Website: apple
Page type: customer-info-address
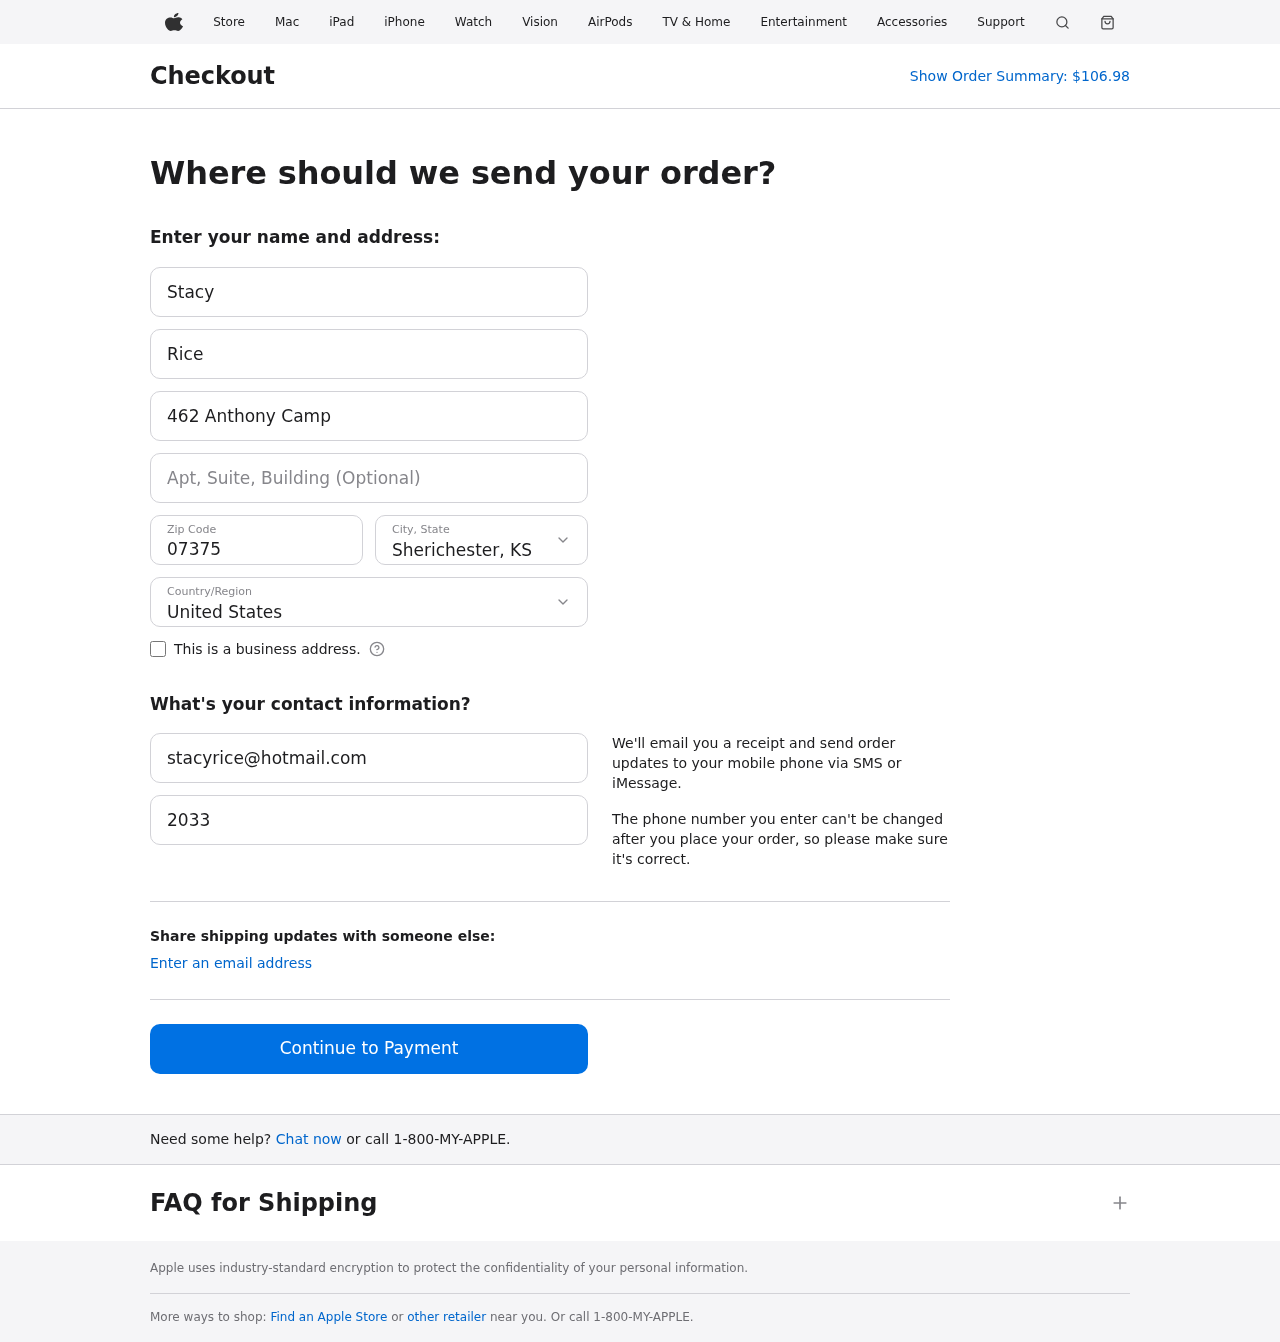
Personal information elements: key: PII_CITY_STATE
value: Sherichester, KS
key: PII_COUNTRY
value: United States
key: PII_EMAIL
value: stacyrice@hotmail.com
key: PII_FIRSTNAME
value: Stacy
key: PII_LASTNAME
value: Rice
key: PII_PHONE
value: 2033382869
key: PII_POSTCODE
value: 07375
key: PII_STREET
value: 462 Anthony Camp
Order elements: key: ORDER_TOTAL
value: $106.98